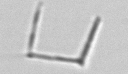
Label: Nanoneis